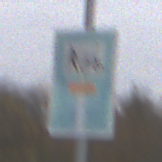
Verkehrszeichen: SackgasseRadverkehrFussgaengerDurchlaessig
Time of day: Midday
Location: Outdoor (Suburban)
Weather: Overcast
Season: NotSpecified
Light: Natural